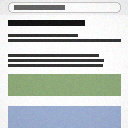
Screen state: on